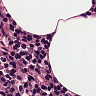
Metastatic tissue present: no